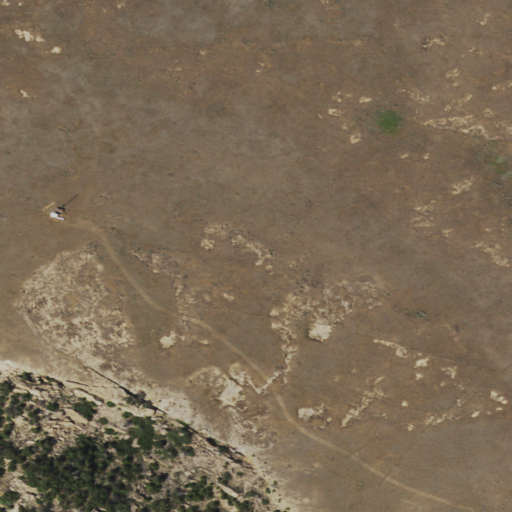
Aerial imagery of mountain in Wyoming named North Butte containing shrub, evergreen forest, and grassland